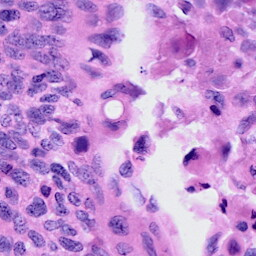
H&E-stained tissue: Cervix